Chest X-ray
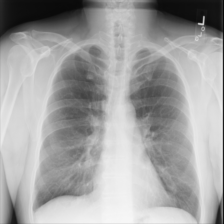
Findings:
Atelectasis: negative
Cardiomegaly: negative
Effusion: negative
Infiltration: negative
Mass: negative
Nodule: negative
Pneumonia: negative
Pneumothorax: negative
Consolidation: negative
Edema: negative
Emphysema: negative
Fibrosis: negative
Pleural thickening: negative
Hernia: negative